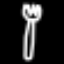
Label: fork